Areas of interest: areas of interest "Cinema"
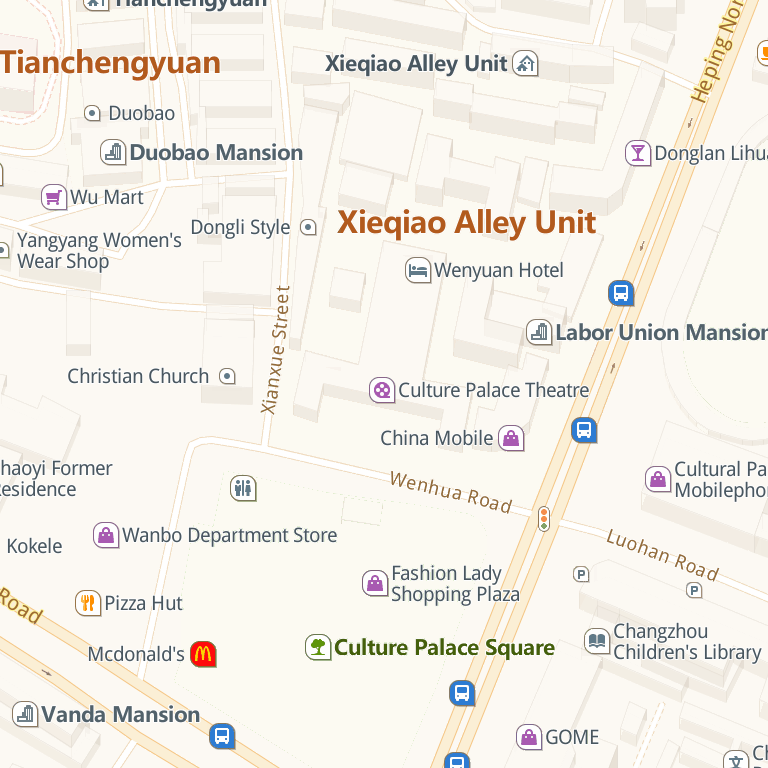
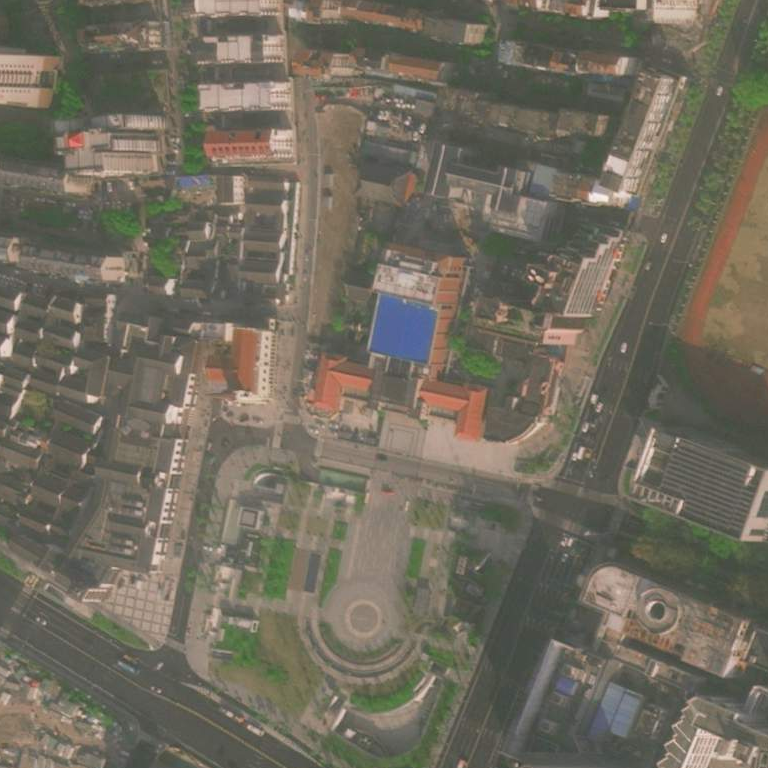